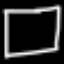
Label: square